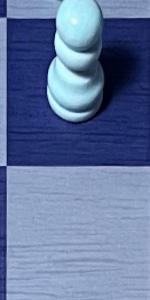
Label: Empty